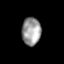
Tissue: skin
Cell type: Epithelial cells
Senescence score: 0.2307
Nuclear area (px): 522
Mean DAPI intensity: 153.722